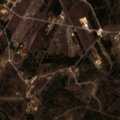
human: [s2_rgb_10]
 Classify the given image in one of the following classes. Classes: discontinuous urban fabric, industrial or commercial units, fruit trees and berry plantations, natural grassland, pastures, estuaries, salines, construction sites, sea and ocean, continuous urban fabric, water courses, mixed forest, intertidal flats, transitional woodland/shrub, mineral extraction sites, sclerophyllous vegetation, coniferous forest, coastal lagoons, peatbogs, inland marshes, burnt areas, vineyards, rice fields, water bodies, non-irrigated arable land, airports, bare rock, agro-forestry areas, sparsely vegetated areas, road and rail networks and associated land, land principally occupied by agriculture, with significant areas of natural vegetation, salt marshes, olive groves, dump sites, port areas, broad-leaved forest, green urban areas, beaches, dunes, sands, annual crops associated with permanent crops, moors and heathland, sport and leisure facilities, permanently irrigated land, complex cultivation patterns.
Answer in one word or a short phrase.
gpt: discontinuous urban fabric, land principally occupied by agriculture, with significant areas of natural vegetation, coniferous forest, mixed forest, sclerophyllous vegetation